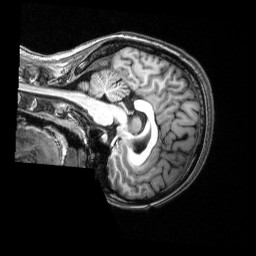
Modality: T1w
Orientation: sagittal
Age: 22
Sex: female
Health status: healthy
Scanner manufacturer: siemens
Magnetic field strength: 3 T
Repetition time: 2.53 s
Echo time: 0.00339 s